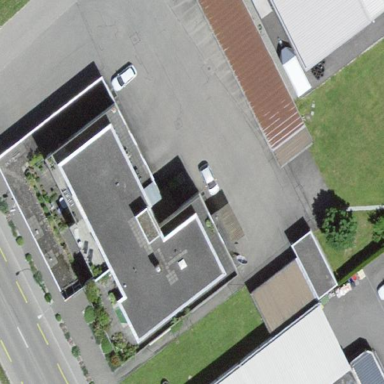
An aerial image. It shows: Building.